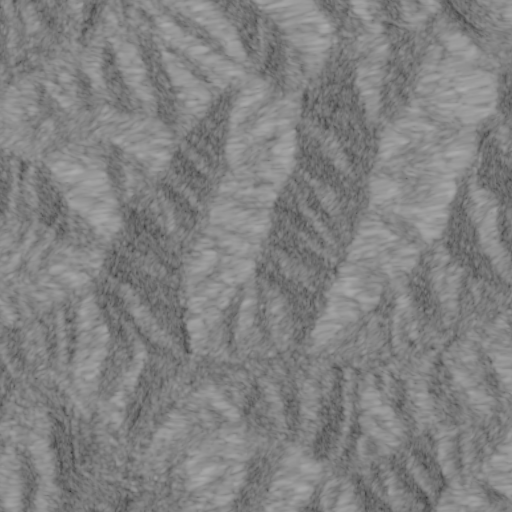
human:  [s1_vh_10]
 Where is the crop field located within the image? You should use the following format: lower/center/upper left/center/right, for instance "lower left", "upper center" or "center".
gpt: The crop field is located in the lower right of the image.
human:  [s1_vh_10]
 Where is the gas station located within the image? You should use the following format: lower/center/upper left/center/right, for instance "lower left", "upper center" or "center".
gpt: The gas station is located in the lower left of the image.
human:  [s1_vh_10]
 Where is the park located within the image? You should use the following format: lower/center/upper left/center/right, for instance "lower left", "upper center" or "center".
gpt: The park is located in the lower center of the image.
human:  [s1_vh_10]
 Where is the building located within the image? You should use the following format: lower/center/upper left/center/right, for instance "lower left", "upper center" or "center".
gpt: The building is located in the lower left of the image.
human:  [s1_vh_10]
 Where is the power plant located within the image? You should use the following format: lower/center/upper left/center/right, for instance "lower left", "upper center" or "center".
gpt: There is no power plant in the image.

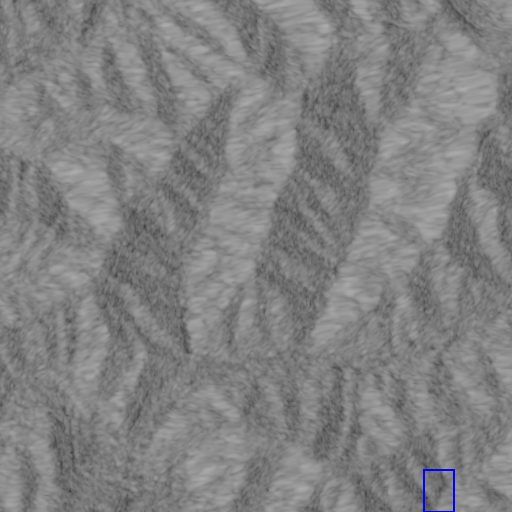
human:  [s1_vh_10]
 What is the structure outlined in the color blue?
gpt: The structure outlined in blue is a crop field.
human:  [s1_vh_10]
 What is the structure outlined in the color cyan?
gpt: There is no cyan outline.